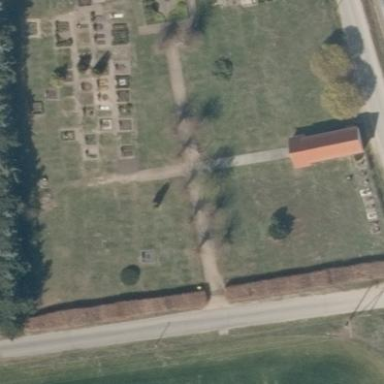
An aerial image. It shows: Cemetery.